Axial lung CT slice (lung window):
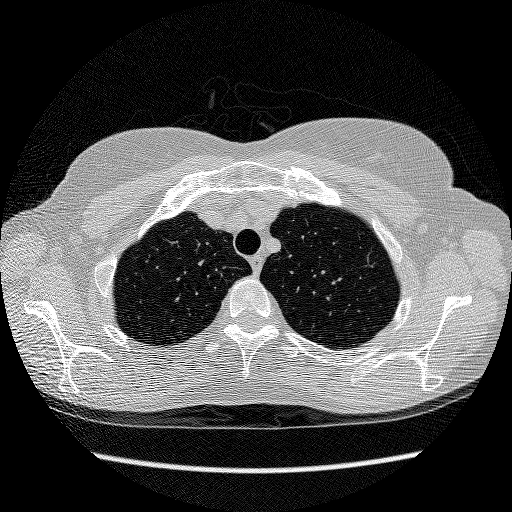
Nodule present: no